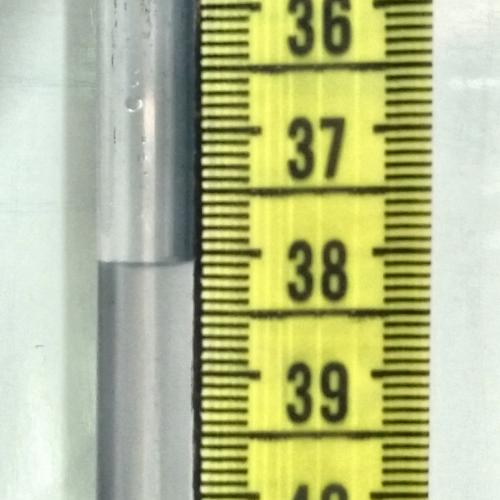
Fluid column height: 38.1 cm